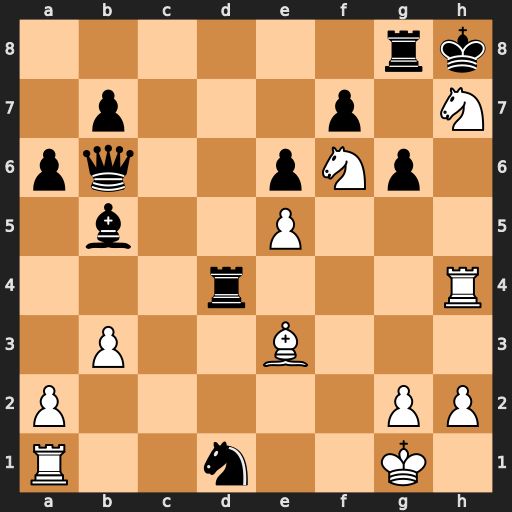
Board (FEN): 6rk/1p3p1N/pq2pNp1/1b2P3/3r3R/1P2B3/P5PP/R2n2K1
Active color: w
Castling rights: -
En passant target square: -
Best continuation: Bxd4 Qxd4+ Rxd4